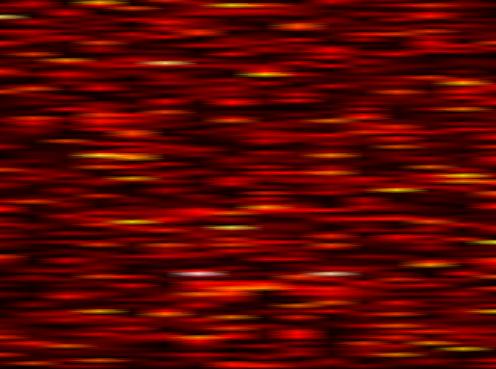
Label: FBMC